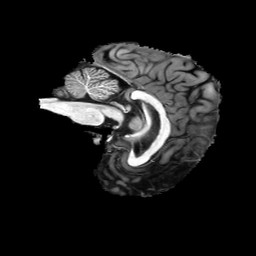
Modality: T1w
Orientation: sagittal
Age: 28
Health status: healthy
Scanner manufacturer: philips
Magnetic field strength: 3 T
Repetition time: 0.007819 s
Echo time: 0.00359 s